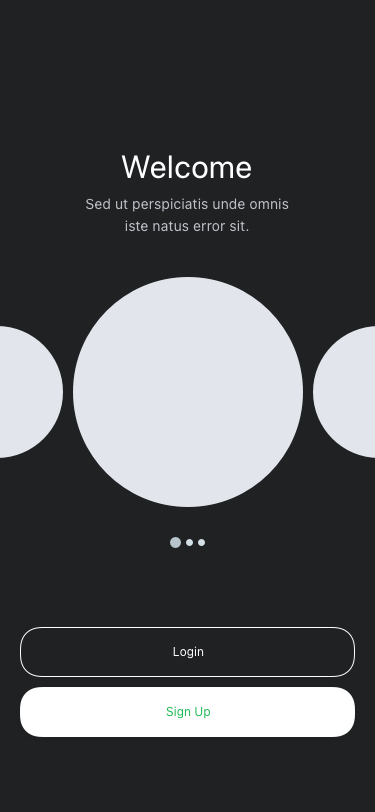
Text in this UI design:
Sed ut perspiciatis unde omnis iste natus error sit.
Welcome